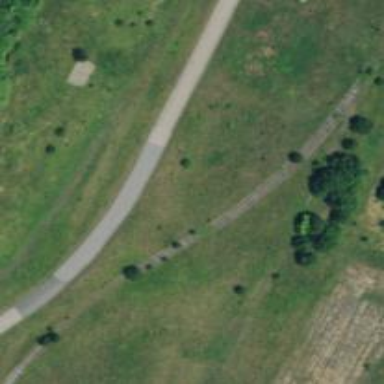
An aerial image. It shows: Disused railway spur line.